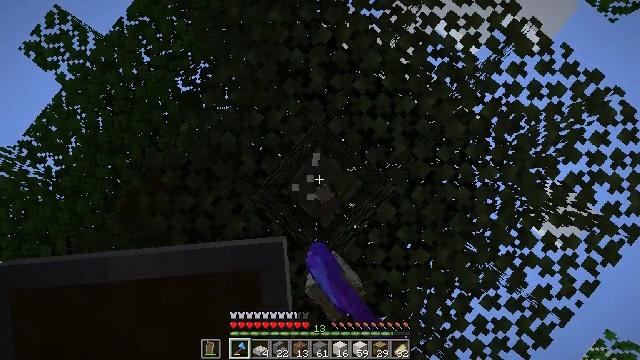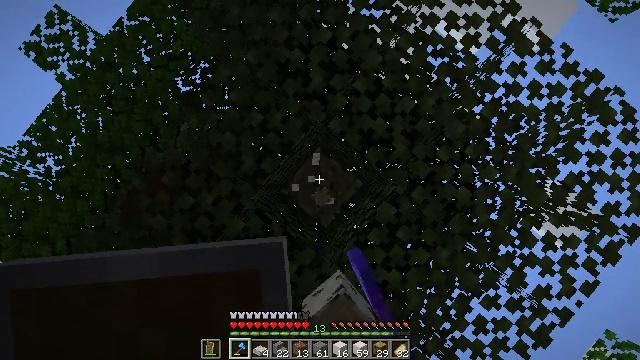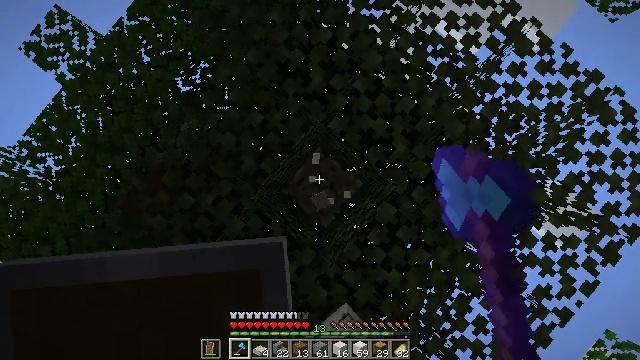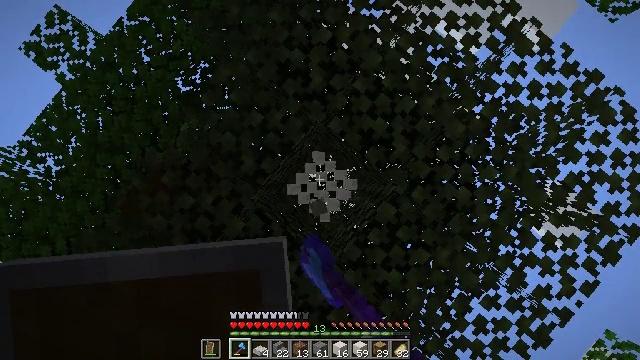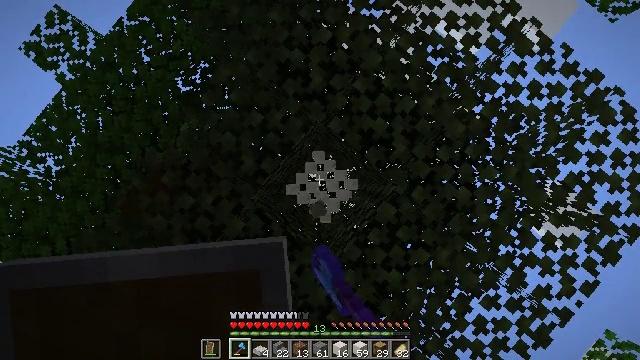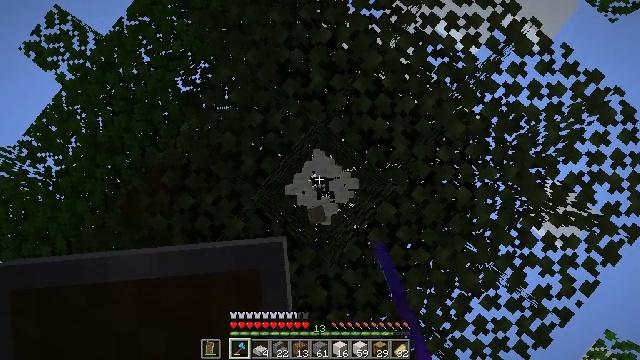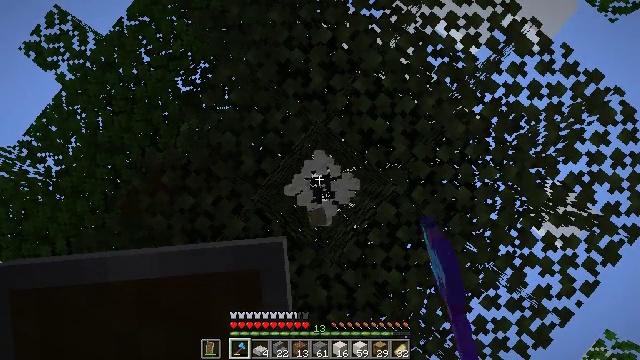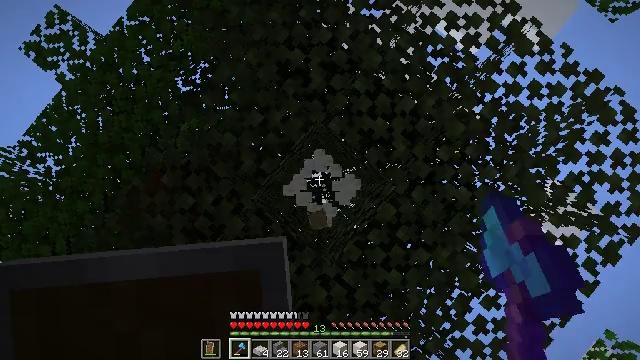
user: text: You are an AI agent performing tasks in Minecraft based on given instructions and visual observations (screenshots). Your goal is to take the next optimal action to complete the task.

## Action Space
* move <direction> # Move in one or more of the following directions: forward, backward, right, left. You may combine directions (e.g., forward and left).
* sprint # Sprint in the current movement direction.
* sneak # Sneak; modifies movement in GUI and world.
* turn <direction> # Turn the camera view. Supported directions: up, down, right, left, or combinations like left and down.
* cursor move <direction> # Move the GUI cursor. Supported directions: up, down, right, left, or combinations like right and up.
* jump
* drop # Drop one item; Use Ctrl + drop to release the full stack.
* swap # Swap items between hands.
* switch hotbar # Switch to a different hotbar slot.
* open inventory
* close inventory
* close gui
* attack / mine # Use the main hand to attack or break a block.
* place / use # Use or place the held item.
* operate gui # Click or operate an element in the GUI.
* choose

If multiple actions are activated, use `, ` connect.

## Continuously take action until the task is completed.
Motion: motion action
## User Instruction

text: Chop down the birch log.
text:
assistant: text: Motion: attack / mine
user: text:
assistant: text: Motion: attack / mine
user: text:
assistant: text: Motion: attack / mine
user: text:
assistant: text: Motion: attack / mine
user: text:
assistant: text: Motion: attack / mine
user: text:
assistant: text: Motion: attack / mine
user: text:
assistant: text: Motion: attack / mine
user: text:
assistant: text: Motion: attack / mine